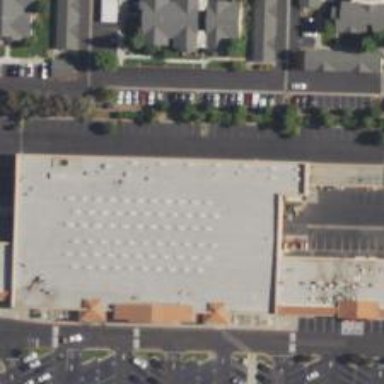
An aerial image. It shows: Supermarket building.